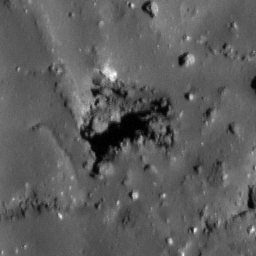
Pit: Tycho 18
Host crater: Tycho
Host type: impact_melt
Lunar coordinates: latitude -43.278, longitude 347.826